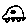
Label: car